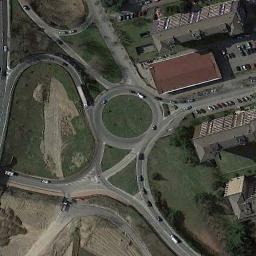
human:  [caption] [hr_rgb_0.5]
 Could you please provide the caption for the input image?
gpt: There are many bifurcation roads with many moving and waiting vehicles, Many buildings and some trees around the roundabout .

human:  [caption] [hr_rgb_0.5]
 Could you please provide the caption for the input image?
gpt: The roundabout is on the grass next to buildings and parking lot .

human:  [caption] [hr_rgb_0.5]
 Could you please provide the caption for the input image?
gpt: There are many cars at the roundabout .

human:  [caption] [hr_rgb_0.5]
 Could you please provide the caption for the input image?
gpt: The roundabout connects some roads and some buildings are next to the roundabout .

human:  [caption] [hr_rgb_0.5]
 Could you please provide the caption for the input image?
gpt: There are some green lawns and buildings near the roundabout .